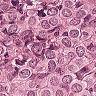
Metastatic tissue present: yes